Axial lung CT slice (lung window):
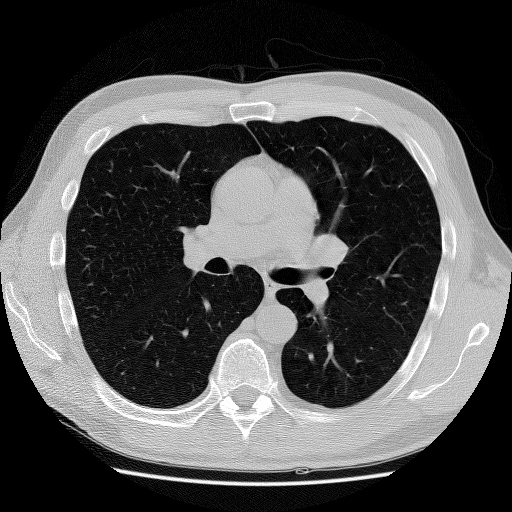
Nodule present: no